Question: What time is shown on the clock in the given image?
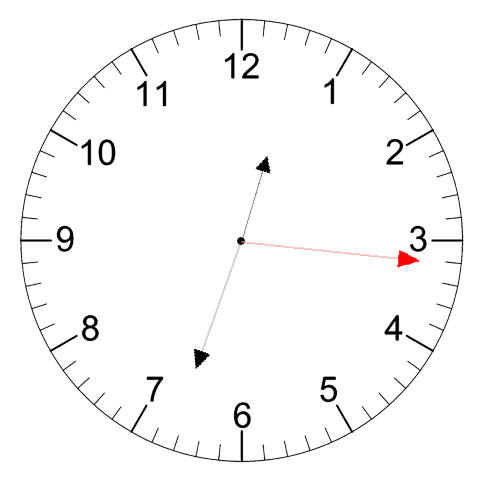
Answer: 12:33:16